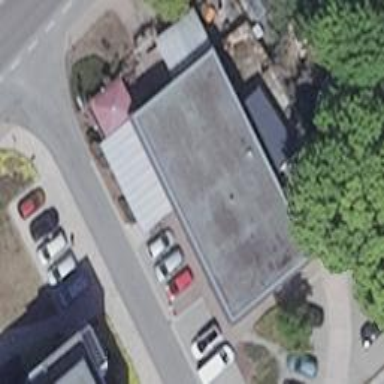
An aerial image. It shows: Restaurant.